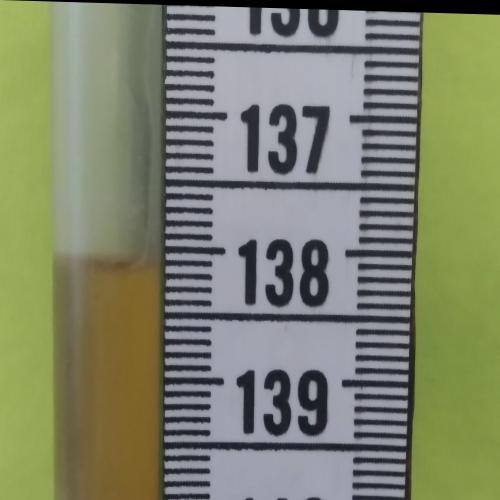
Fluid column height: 138.1 cm